Field crop: maize
Growth stage: 2
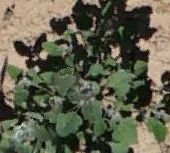
Species: chenopodium